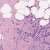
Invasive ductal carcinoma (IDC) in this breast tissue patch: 0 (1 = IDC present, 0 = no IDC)